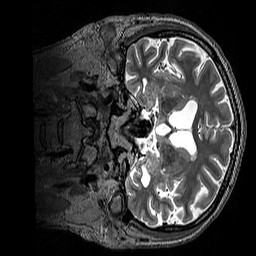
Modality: T2w
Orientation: coronal
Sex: male
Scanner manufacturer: siemens
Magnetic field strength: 3 T
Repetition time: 3.2 s
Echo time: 0.409 s